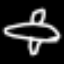
Label: airplane